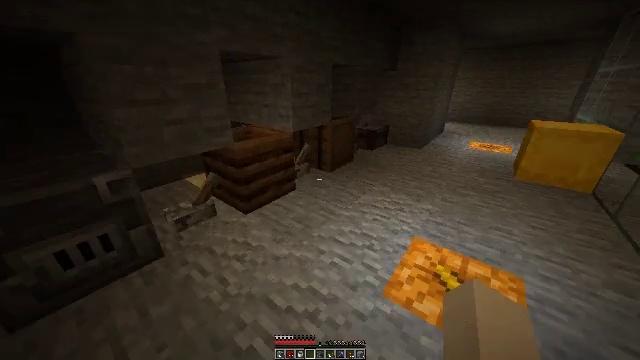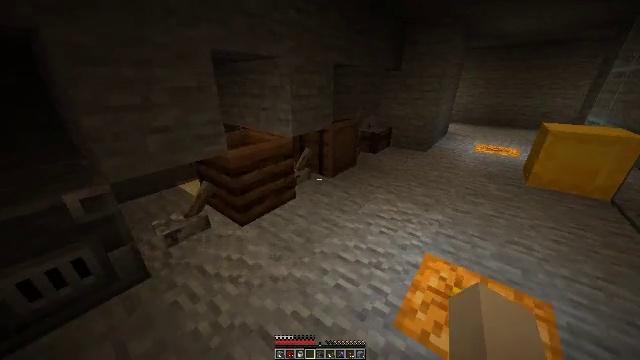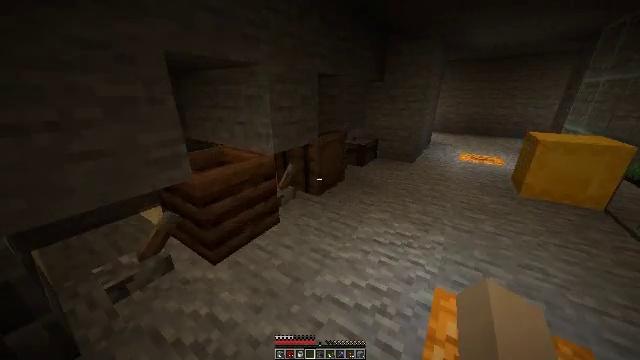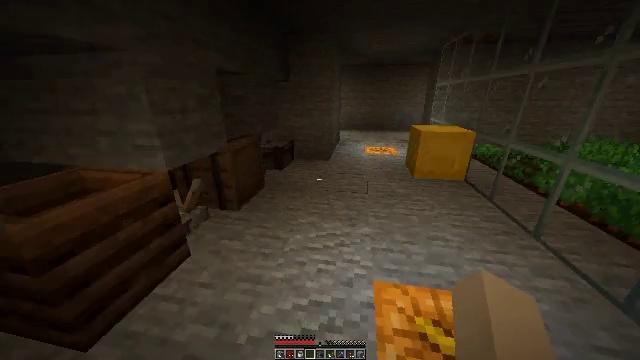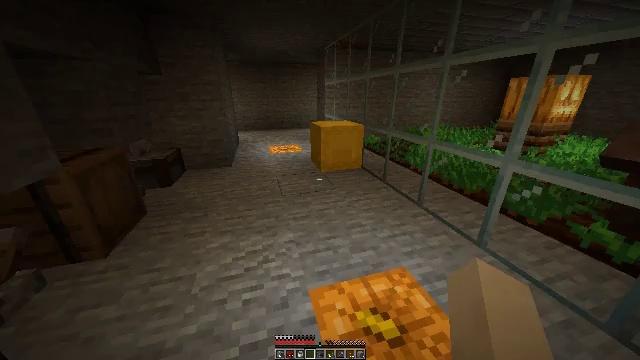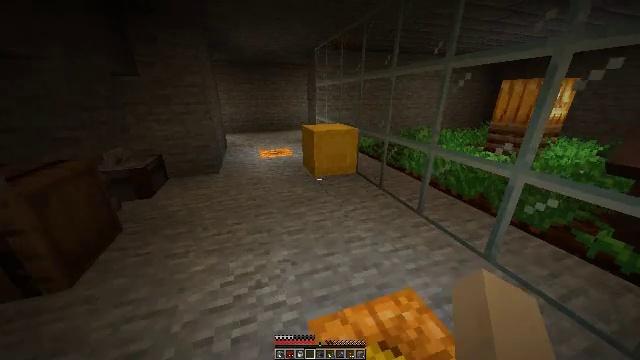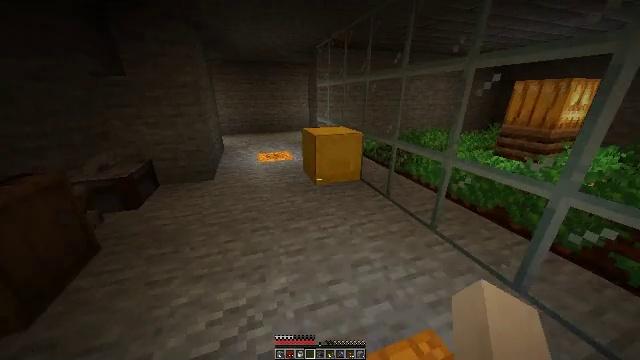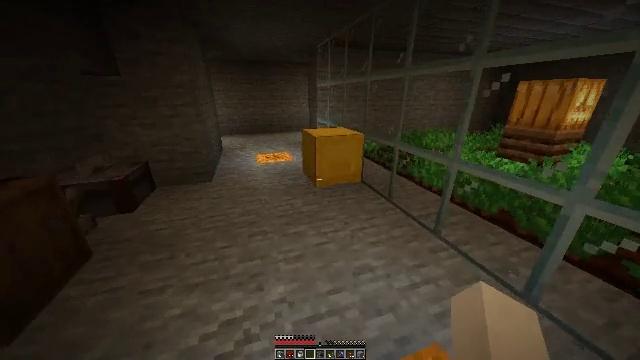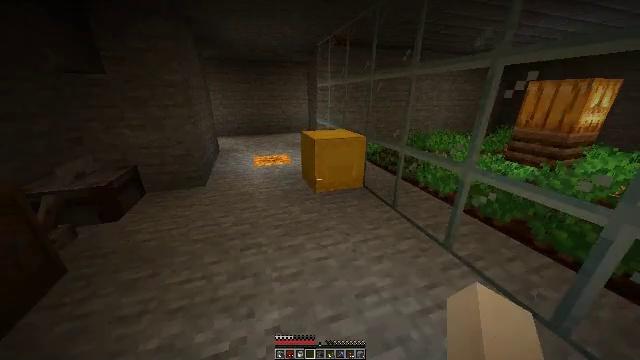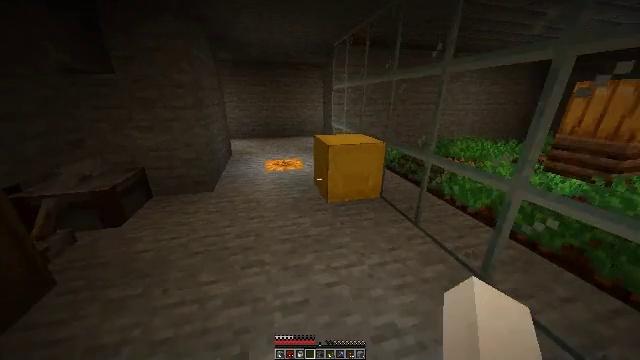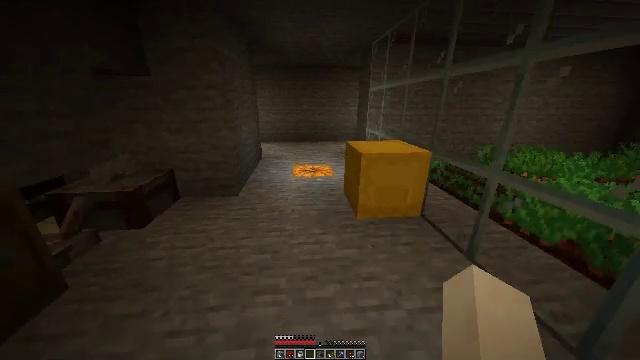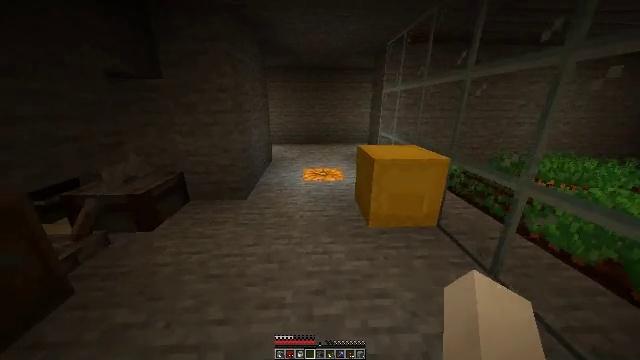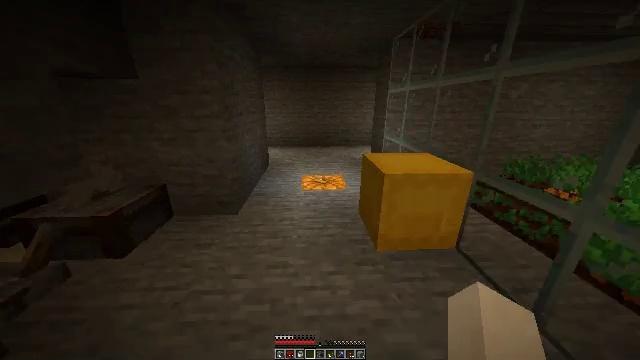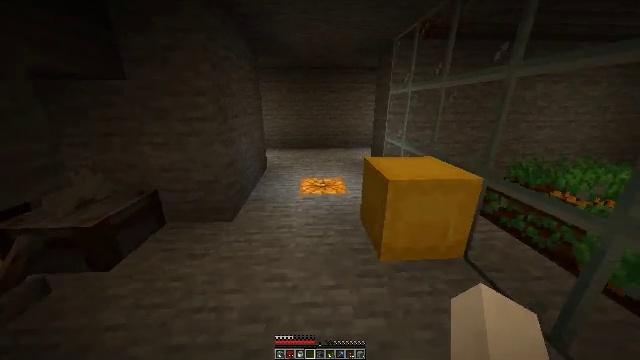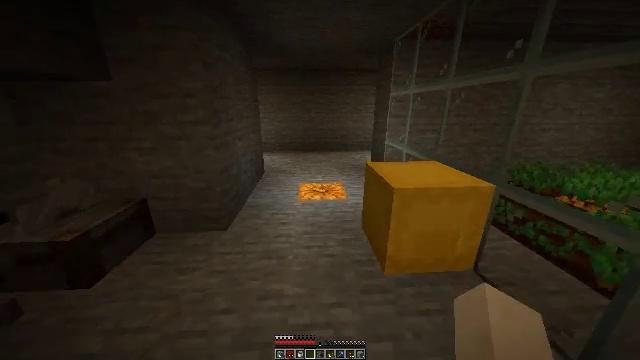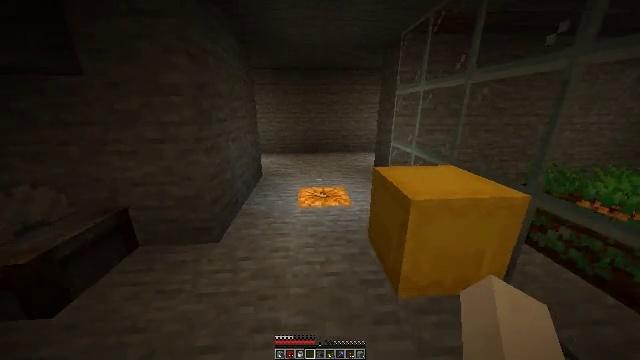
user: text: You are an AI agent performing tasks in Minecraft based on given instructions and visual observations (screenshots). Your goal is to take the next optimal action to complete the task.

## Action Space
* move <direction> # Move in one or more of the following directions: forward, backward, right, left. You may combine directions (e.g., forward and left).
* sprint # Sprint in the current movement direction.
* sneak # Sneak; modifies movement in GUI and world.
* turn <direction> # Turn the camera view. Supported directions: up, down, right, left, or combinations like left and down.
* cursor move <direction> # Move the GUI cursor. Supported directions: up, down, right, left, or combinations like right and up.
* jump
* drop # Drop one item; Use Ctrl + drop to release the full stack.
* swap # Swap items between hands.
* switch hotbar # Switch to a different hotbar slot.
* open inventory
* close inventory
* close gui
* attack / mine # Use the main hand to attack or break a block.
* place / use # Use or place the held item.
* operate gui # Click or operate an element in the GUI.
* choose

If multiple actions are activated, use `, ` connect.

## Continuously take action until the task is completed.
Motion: motion action
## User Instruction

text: Attack the brewing stand to gather it.
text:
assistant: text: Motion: move forward
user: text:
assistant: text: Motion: move forward, turn right and up
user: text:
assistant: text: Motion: move forward, turn right
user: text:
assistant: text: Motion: move forward, turn right
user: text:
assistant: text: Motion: move forward, turn right
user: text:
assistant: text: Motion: move forward
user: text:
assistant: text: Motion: move forward
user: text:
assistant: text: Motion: move forward
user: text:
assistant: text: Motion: move forward, turn left
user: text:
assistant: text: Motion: move forward, turn left and up
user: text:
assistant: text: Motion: move forward, turn left
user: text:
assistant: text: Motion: move forward
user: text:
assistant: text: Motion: move forward
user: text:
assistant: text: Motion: move forward
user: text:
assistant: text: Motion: move forward
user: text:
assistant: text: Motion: move forward
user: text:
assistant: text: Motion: move forward
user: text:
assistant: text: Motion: move forward
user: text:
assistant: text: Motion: move forward
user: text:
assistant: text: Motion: move forward
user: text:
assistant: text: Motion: move forward
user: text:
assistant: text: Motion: move forward
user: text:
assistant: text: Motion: move forward
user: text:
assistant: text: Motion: move forward
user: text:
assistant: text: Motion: move forward
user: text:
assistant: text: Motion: move forward
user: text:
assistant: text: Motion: move forward
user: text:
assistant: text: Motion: move forward
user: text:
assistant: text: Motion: move forward
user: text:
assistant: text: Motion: move forward